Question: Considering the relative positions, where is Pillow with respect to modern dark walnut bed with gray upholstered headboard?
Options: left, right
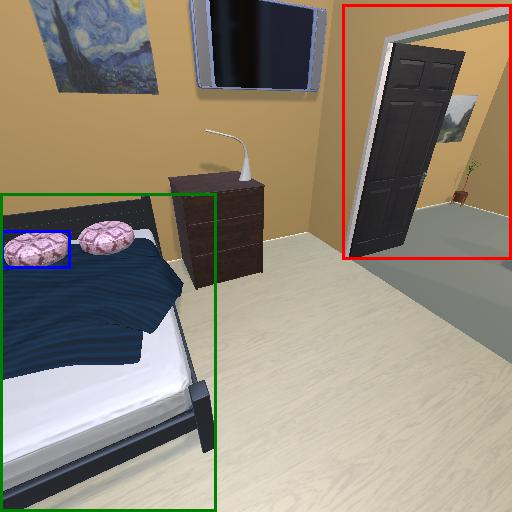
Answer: left